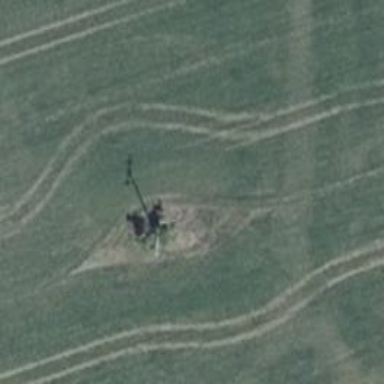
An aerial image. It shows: Hunting stand.